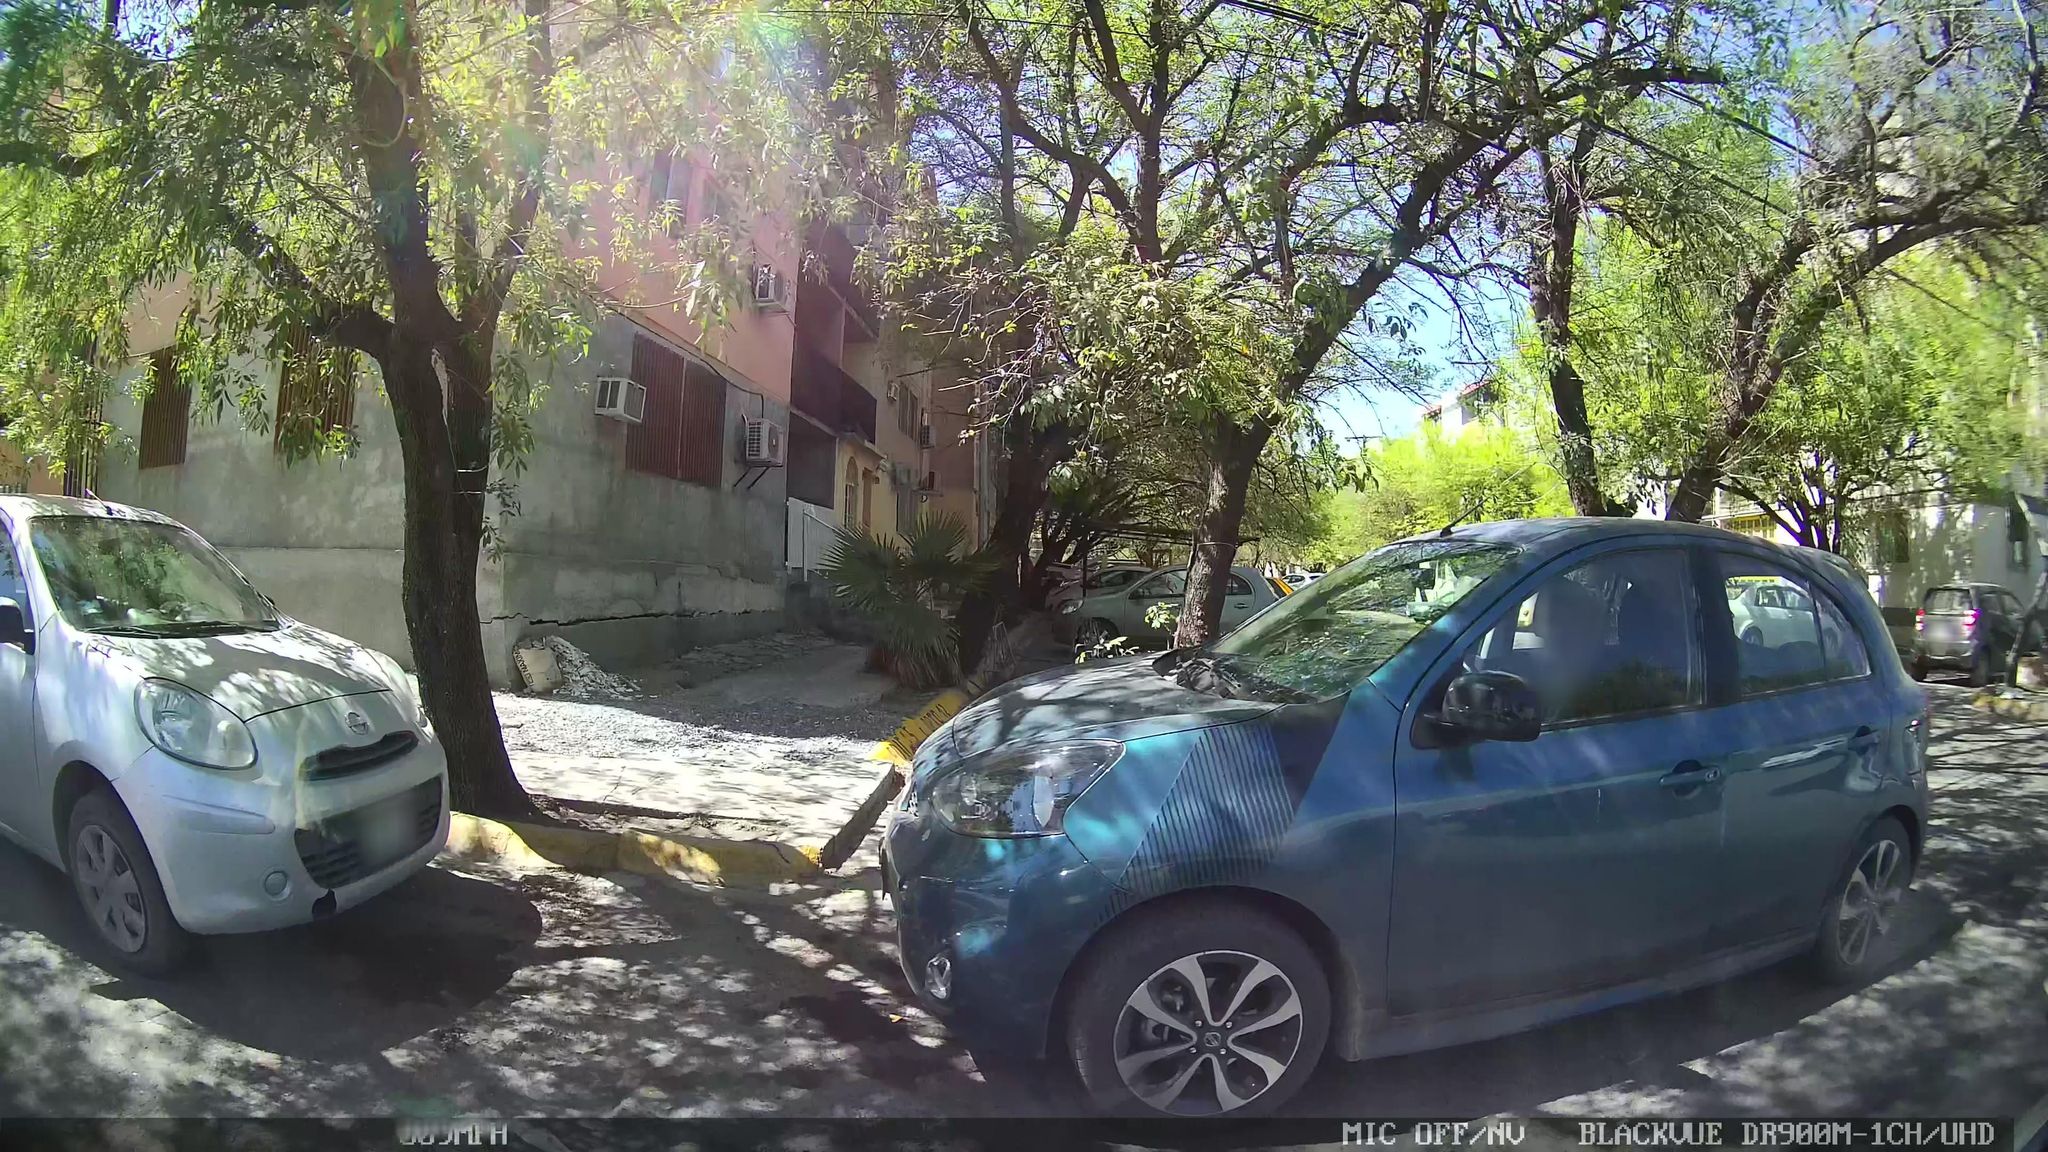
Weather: snowy
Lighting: day
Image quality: good
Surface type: walking surface
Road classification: residential
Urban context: suburban or peri-urban
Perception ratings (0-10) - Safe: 6.9, Lively: 3.66, Beautiful: 0.26, Boring: 3.85, Depressing: 7.27, Wealthy: 4.78